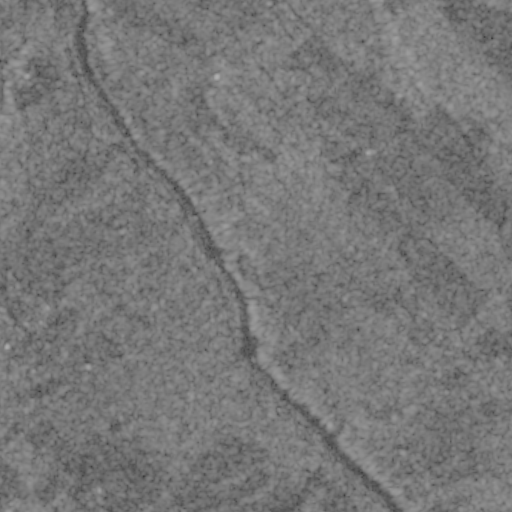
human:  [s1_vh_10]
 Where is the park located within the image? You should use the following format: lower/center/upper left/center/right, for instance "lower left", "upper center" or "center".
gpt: The park is located in the upper left of the image.
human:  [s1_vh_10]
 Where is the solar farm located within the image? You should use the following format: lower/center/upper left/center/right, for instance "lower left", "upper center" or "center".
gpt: The solar farm is located in the upper right of the image.
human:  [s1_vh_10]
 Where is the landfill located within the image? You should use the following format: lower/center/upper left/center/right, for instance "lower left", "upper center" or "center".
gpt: There is no landfill in the image.

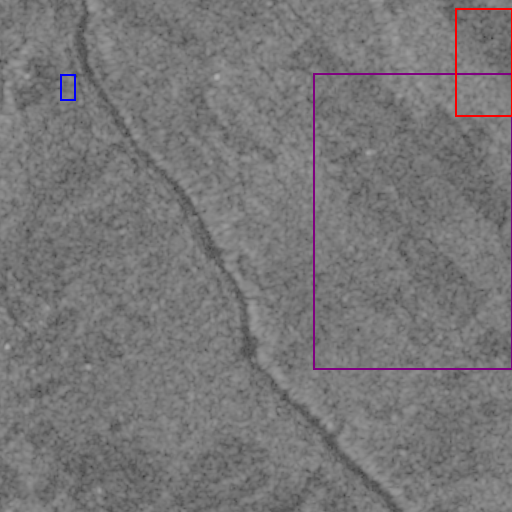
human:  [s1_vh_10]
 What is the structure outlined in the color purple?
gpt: The structure outlined in purple is a crop field.
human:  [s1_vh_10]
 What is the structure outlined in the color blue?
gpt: The structure outlined in blue is a park.
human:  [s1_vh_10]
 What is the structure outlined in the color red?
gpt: The structure outlined in red is a solar farm.
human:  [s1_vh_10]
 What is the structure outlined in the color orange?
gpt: There is no orange outline.